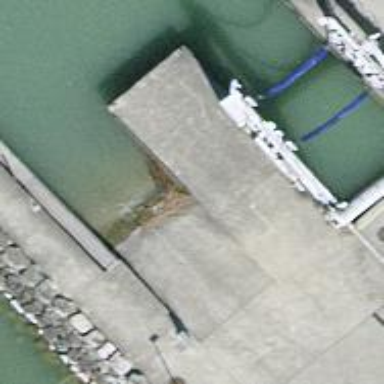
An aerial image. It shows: Slipway on service road for leisure land activities.